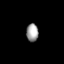
Tissue: lung
Cell type: Epithelial cells
Senescence score: 0.2293
Nuclear area (px): 212
Mean DAPI intensity: 158.34